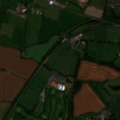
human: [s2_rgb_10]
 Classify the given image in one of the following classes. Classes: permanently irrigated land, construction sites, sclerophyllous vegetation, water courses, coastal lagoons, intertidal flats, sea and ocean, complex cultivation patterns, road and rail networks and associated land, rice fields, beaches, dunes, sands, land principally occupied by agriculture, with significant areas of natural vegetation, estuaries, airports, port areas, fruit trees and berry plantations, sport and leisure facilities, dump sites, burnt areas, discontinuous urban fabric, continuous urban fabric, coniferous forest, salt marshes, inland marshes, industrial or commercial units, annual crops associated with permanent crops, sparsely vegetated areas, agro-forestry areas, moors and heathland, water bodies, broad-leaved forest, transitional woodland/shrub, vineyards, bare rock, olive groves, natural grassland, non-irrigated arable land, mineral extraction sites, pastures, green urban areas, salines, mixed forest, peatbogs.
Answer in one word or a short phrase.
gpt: discontinuous urban fabric, construction sites, sport and leisure facilities, non-irrigated arable land, pastures